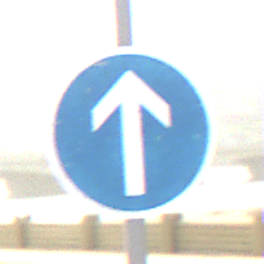
Verkehrszeichen: VorgeschriebeneFahrtrichtungGeradeaus
Umgebung: Outdoor, Suburban
Tageszeit: MorningAfternoon
Wetter: PartlyCloudy
Licht: Natural
Jahreszeit: NotSpecified
Kontrast: HighContrast